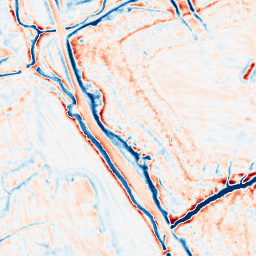
Category: edge_preserving
Decomposition family: bilateral
Decomposition parameters: d: 15
sigma_color: 75
sigma_space: 100
Upsampling method: quadratic
Upsampling parameters: scale: 4
Upsampling scale: 4